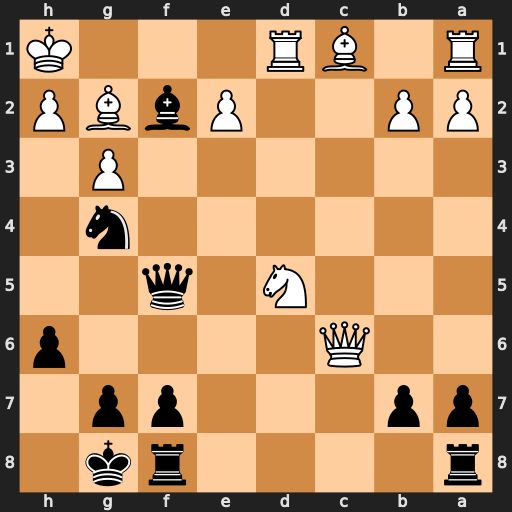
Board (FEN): r4rk1/pp3pp1/2Q4p/3N1q2/6n1/6P1/PP2PbBP/R1BR3K
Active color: b
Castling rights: -
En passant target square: -
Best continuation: Qh5 h3 bxc6